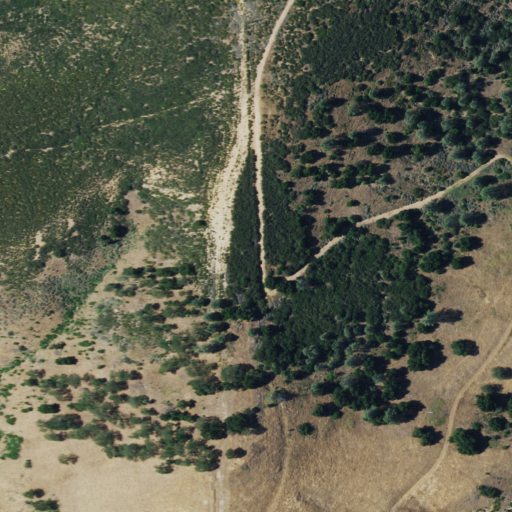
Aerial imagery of ridge(s) in California named Oat Hills containing shrub, grassland, and evergreen forest